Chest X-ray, AP view. Patient: 33 years old, sex F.
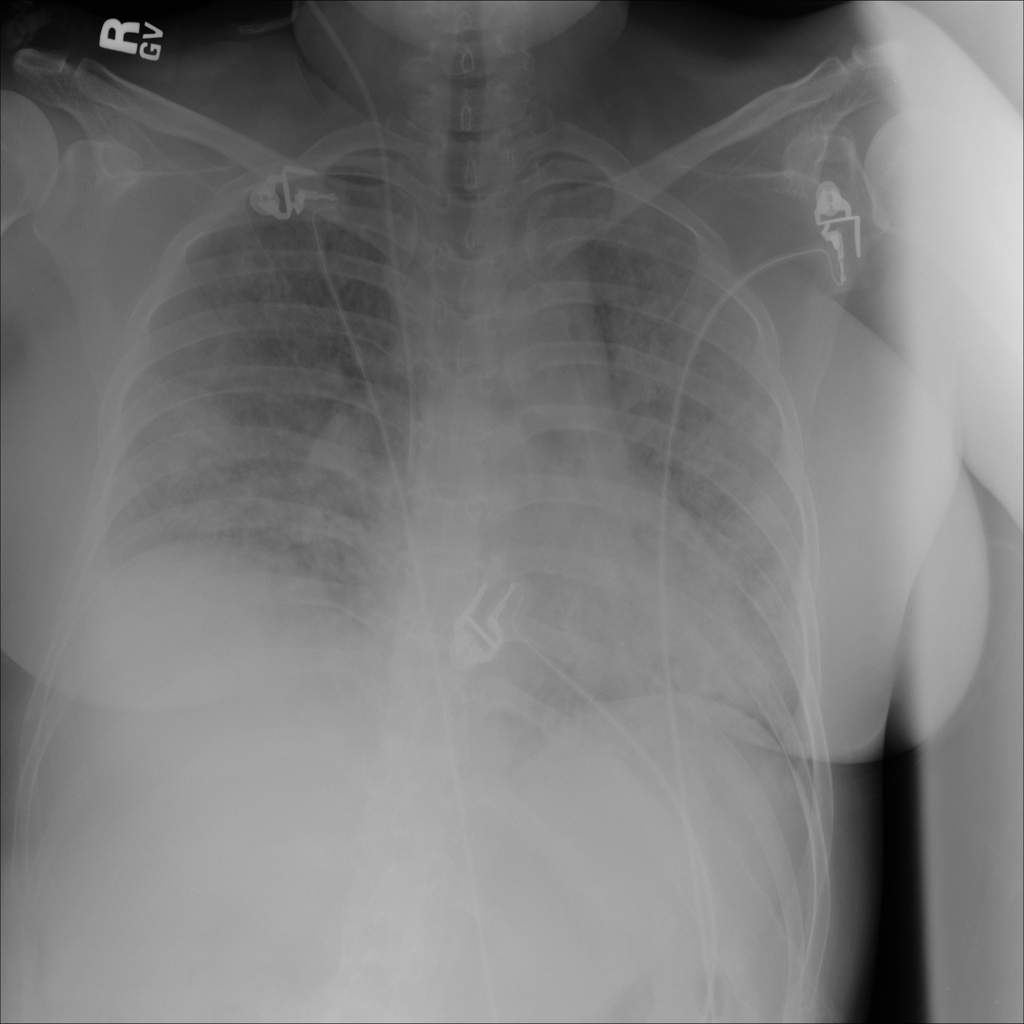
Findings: Infiltration